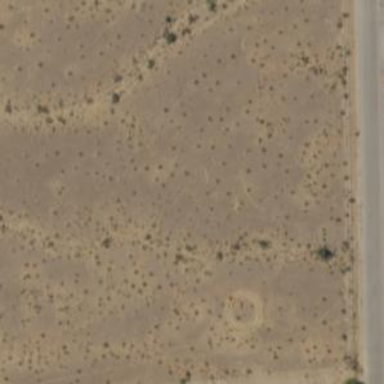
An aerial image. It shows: Scenic view captured in the desert.